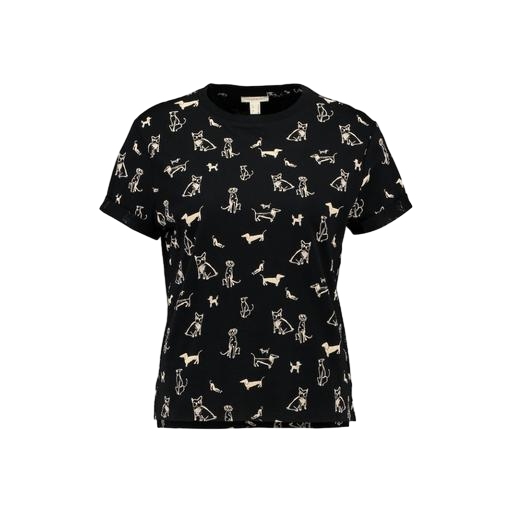
black cat print t-shirt, black printed t-shirt, black women's kocktail choupette tshirt, white background